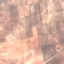
Label: PermanentCrop